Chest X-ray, PA view. Patient: 61 years old, sex F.
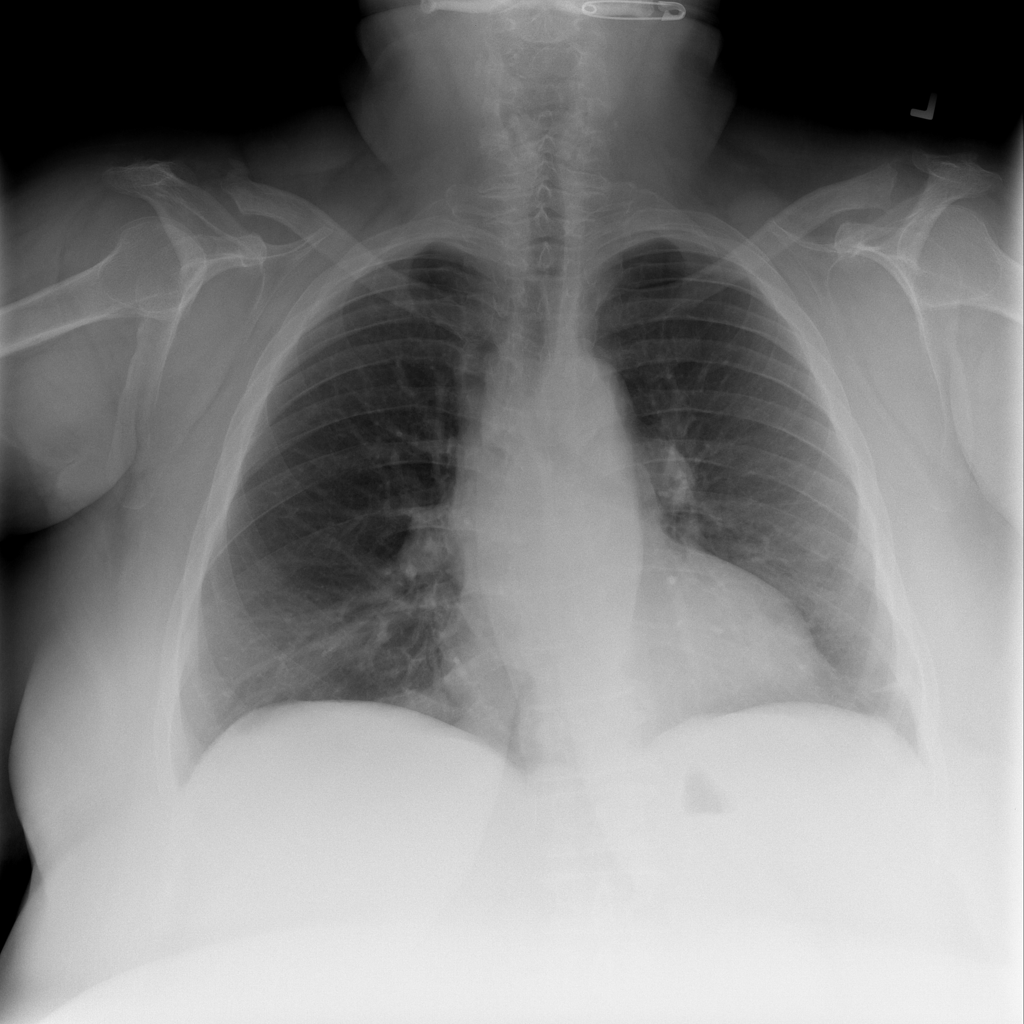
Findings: No Finding